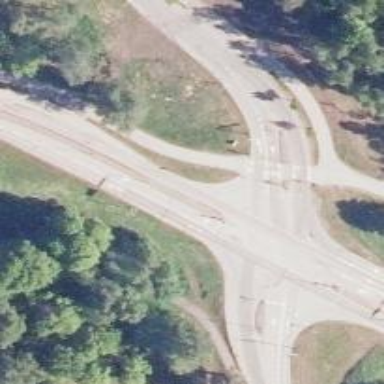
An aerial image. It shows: Primary highway intersecting roundabout.